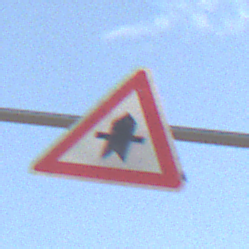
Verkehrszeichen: Vorfahrt
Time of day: Midday
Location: Outdoor (Nature)
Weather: PartlyCloudy
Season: NotSpecified
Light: Natural